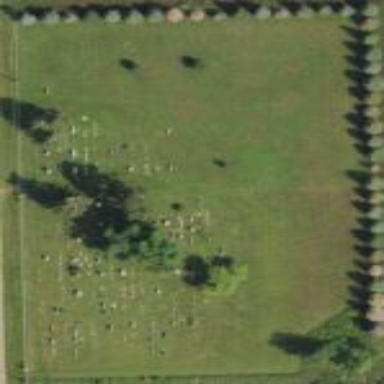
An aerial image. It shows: Cemetery.